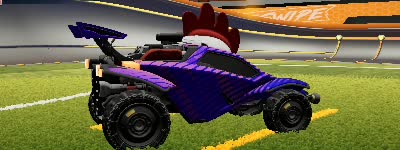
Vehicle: octane